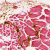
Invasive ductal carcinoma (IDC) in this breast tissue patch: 0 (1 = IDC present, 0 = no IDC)